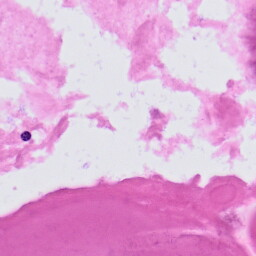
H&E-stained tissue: Prostate